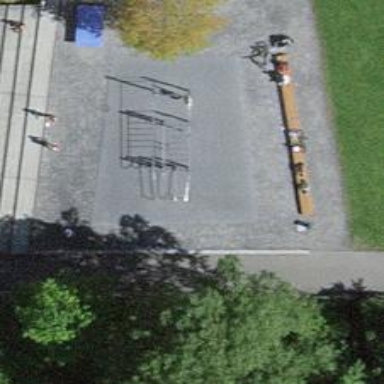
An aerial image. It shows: Fitness station in leisure land.